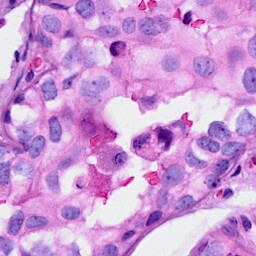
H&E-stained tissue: Breast